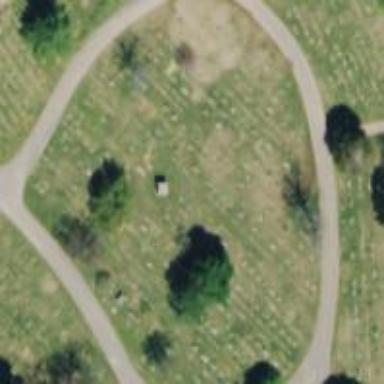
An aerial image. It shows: Memorial.